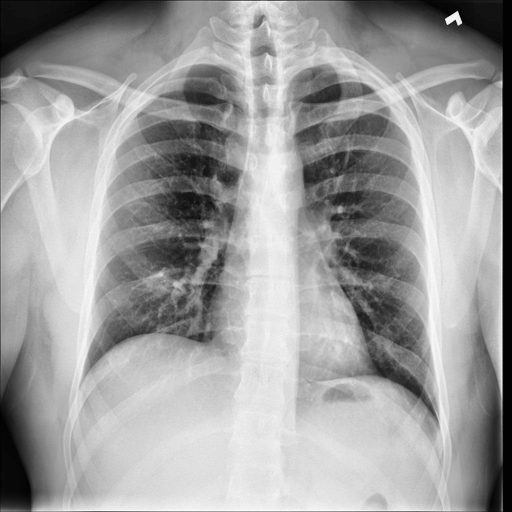
Finding: NORMAL